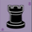
Piece: bR